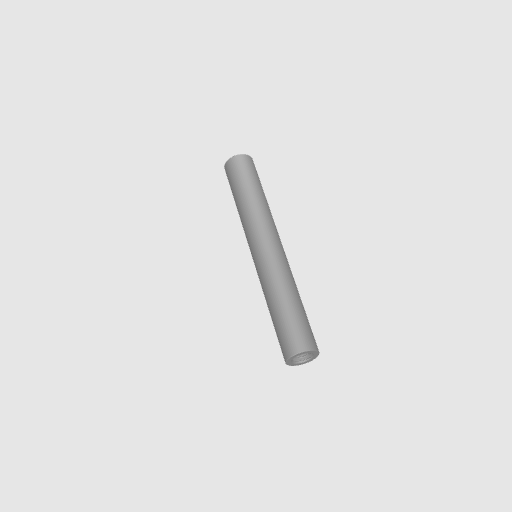
Part: Standoff6OD43